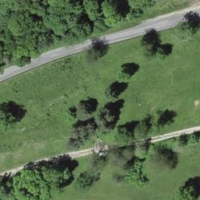
EUNIS habitat code: 44
Species observed at this site:
Anacamptis pyramidalis
Ophrys apifera